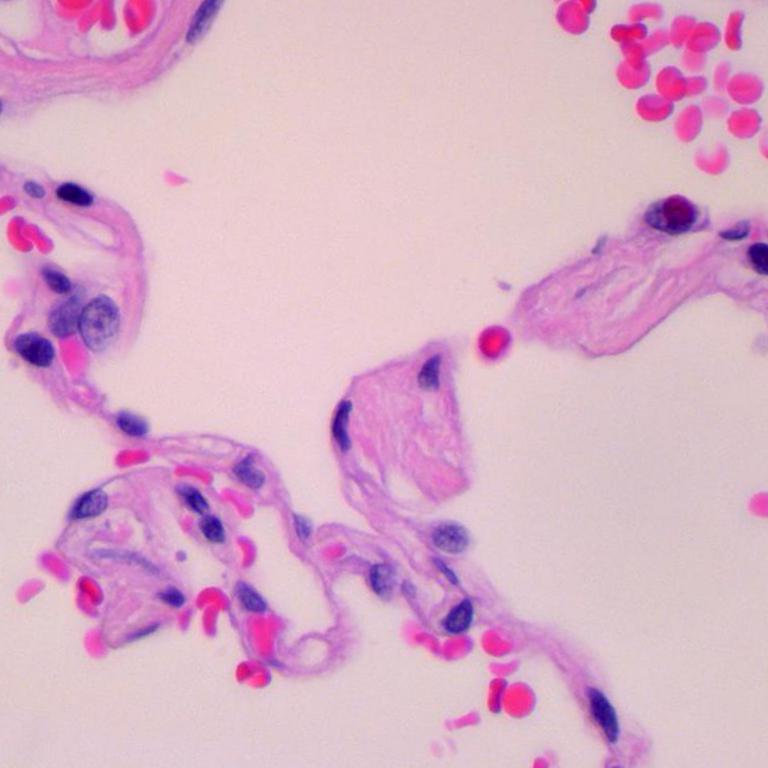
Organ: lung
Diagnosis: benign